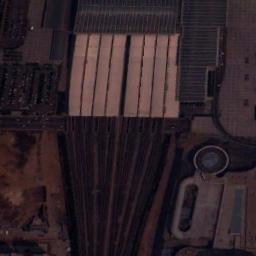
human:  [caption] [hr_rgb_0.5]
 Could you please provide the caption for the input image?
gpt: There is a fully equipped railway station in the suburbs .

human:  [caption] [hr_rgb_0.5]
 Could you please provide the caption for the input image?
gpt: The railway station is next to some buildings .

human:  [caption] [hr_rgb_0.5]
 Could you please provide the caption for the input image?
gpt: There are several buildings beside the railway station .

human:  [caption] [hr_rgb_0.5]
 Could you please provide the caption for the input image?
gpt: The railway station has lots of railways and a white building .

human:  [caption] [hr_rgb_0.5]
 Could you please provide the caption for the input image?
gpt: There are some buildings beside the railway station .